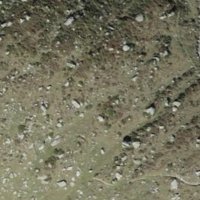
EUNIS habitat code: 26
Species observed at this site:
Cupido minimus
Arnica montana
Pyrgus cacaliae
Colias palaeno